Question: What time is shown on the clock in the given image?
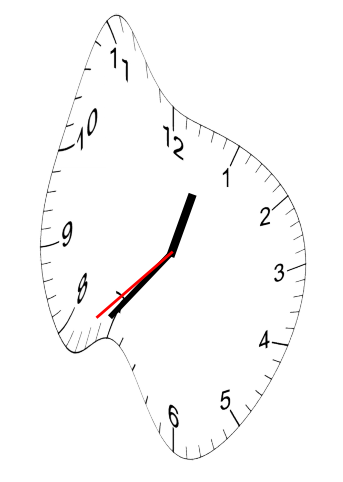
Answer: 12:36:38